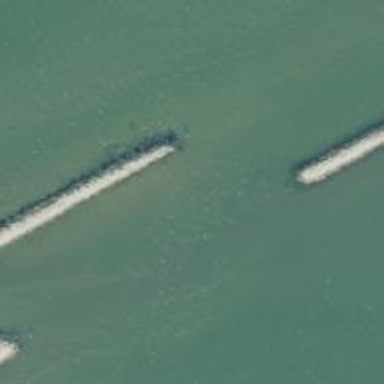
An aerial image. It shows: Breakwater structure.